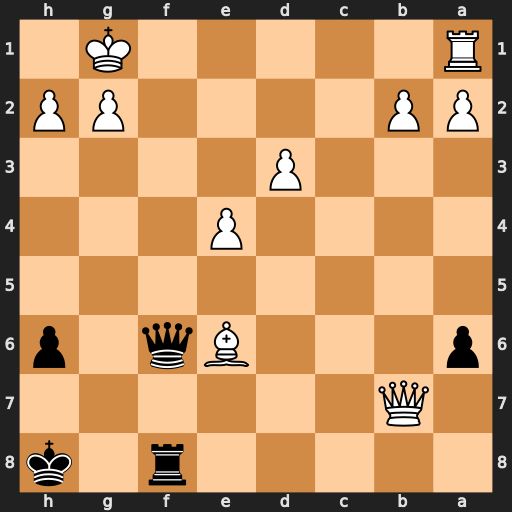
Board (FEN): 5r1k/1Q6/p3Bq1p/8/4P3/3P4/PP4PP/R5K1
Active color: b
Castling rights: -
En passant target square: -
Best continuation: Qf2+ Kh1 Qf1+ Rxf1 Rxf1#